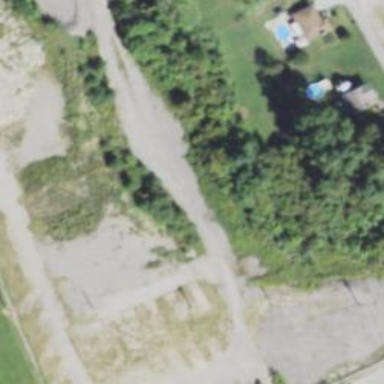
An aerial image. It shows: Brownfield site.